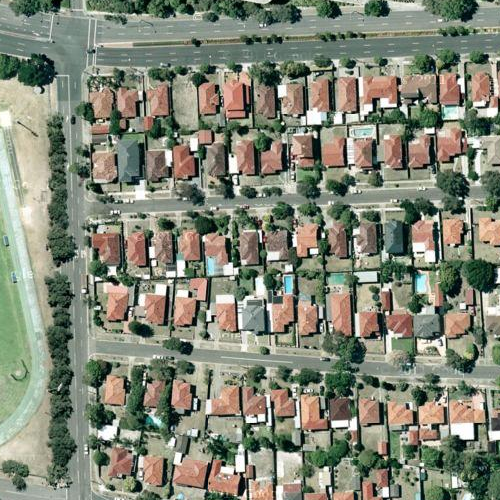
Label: sydney